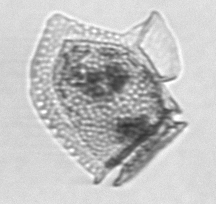
Label: Dinophysis_norvegica